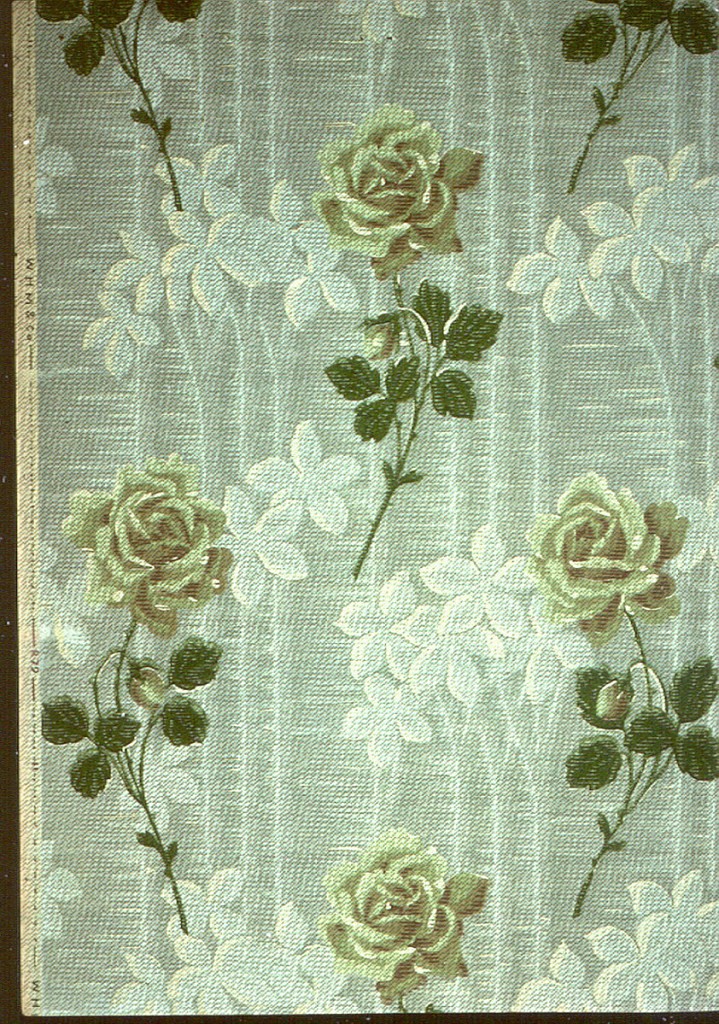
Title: Sidewall - sample
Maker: W.H. Mairs & Co., 1855
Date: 1906–07
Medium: Machine-printed
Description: Longstemmed roses, running vertically, with cinquefoil flowers between the roses. A textured background with horizontal line effects gives the look of tapestry. Printed in blue, yellow, green and rust-color.